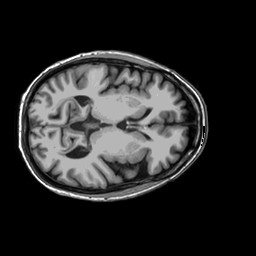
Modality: T1w
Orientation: coronal